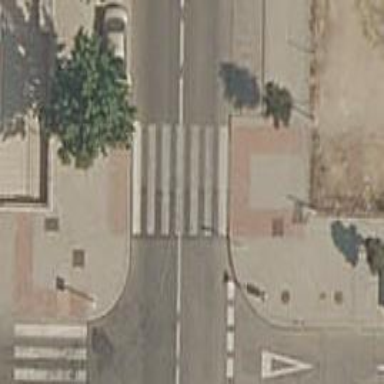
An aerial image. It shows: Uncontrolled road crossing.